Question: I have an imageIcon as Button, now i would to animate it when you rollover. I tried to use a animated gif (without loop) on setRolloverIcon(Icon). But when i hover again on the button the gif is not playing again. When i use a looped gif then it plays it from a random frame. I tried using paintComponent to draw a Shape or an image as Button, which works fine, but even when i use setPreferredSize() or setSize() or setMaximumSize() the Button uses its default size, as you can see in the picture (middle button). Im using GroupLayout, might this be the problem?

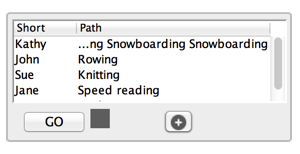
Answer: Seems to work just fine for me...

I used the following icons...(png and gif)...

'''
import java.awt.BorderLayout;
import java.awt.EventQueue;
import java.awt.GridBagLayout;
import javax.swing.ImageIcon;
import javax.swing.JButton;
import javax.swing.JFrame;
import javax.swing.JPanel;
import javax.swing.UIManager;
import javax.swing.UnsupportedLookAndFeelException;
public class AnimatedButton {
public static void main(String[] args) {
new AnimatedButton();
}
public AnimatedButton() {
EventQueue.invokeLater(new Runnable() {
@Override
public void run() {
try {
UIManager.setLookAndFeel(UIManager.getSystemLookAndFeelClassName());
} catch (ClassNotFoundException ex) {
} catch (InstantiationException ex) {
} catch (IllegalAccessException ex) {
} catch (UnsupportedLookAndFeelException ex) {
}
JFrame frame = new JFrame("Test");
frame.setDefaultCloseOperation(JFrame.EXIT_ON_CLOSE);
frame.setLayout(new BorderLayout());
frame.add(new TestPane());
frame.pack();
frame.setLocationRelativeTo(null);
frame.setVisible(true);
}
});
}
public class TestPane extends JPanel {
private ImageIcon animatedGif;
public TestPane() {
setLayout(new GridBagLayout());
JButton btn = new JButton(new ImageIcon("WildPony.png"));
btn.setRolloverEnabled(true);
animatedGif = new ImageIcon("ajax-loader.gif");
btn.setRolloverIcon(animatedGif);
add(btn);
btn.addMouseListener(new MouseAdapter() {
@Override
public void mouseEntered(MouseEvent e) {
animatedGif.getImage().flush();
}
});
}
}
}
'''
I just realised that you are using a non-looping gif. This means you are going to nee to try and "reset" to start it playing again.
Try using something like 'icon.getImage().flush();', where 'icon' is your 'ImageIcon'. You're going to have to attach a 'MouseListener' to the button to detect the 'mouseEnter' event and reset the 'ImageIcon'...